Field crop: tomato
Growth stage: 1
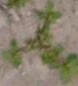
Species: portulaca